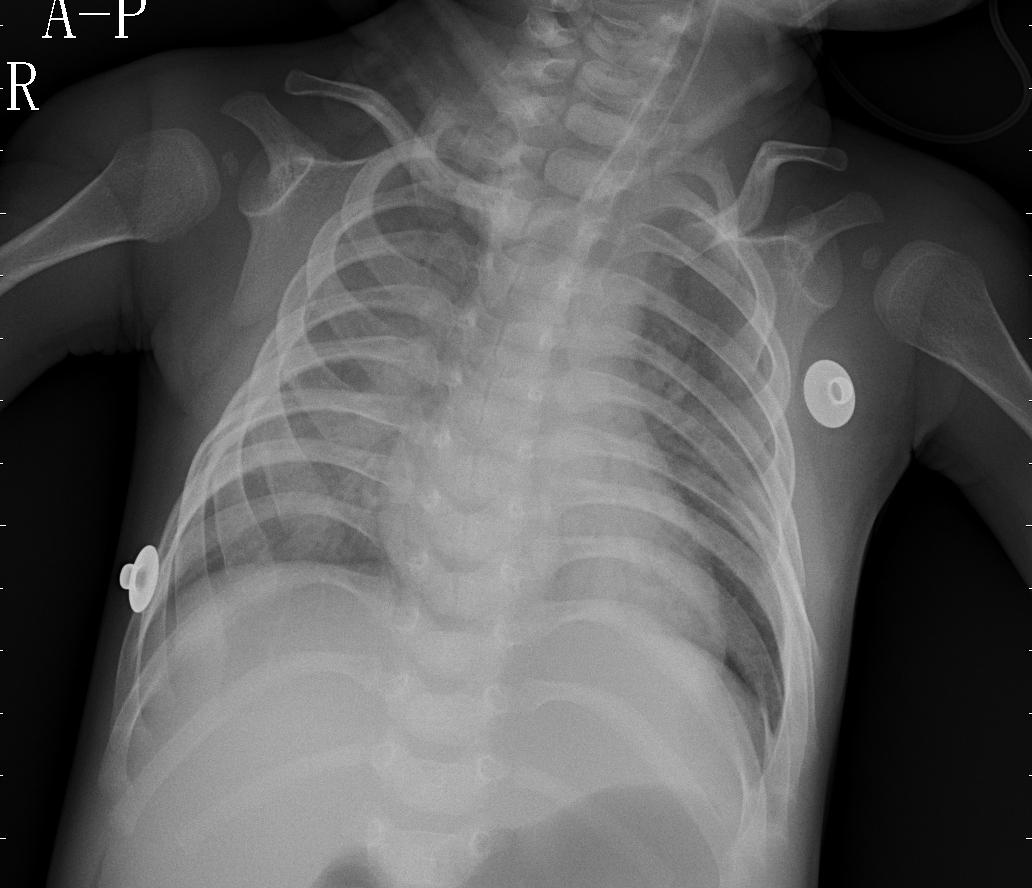
Diagnosis: PNEUMONIA